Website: crate-barrel
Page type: billing-address
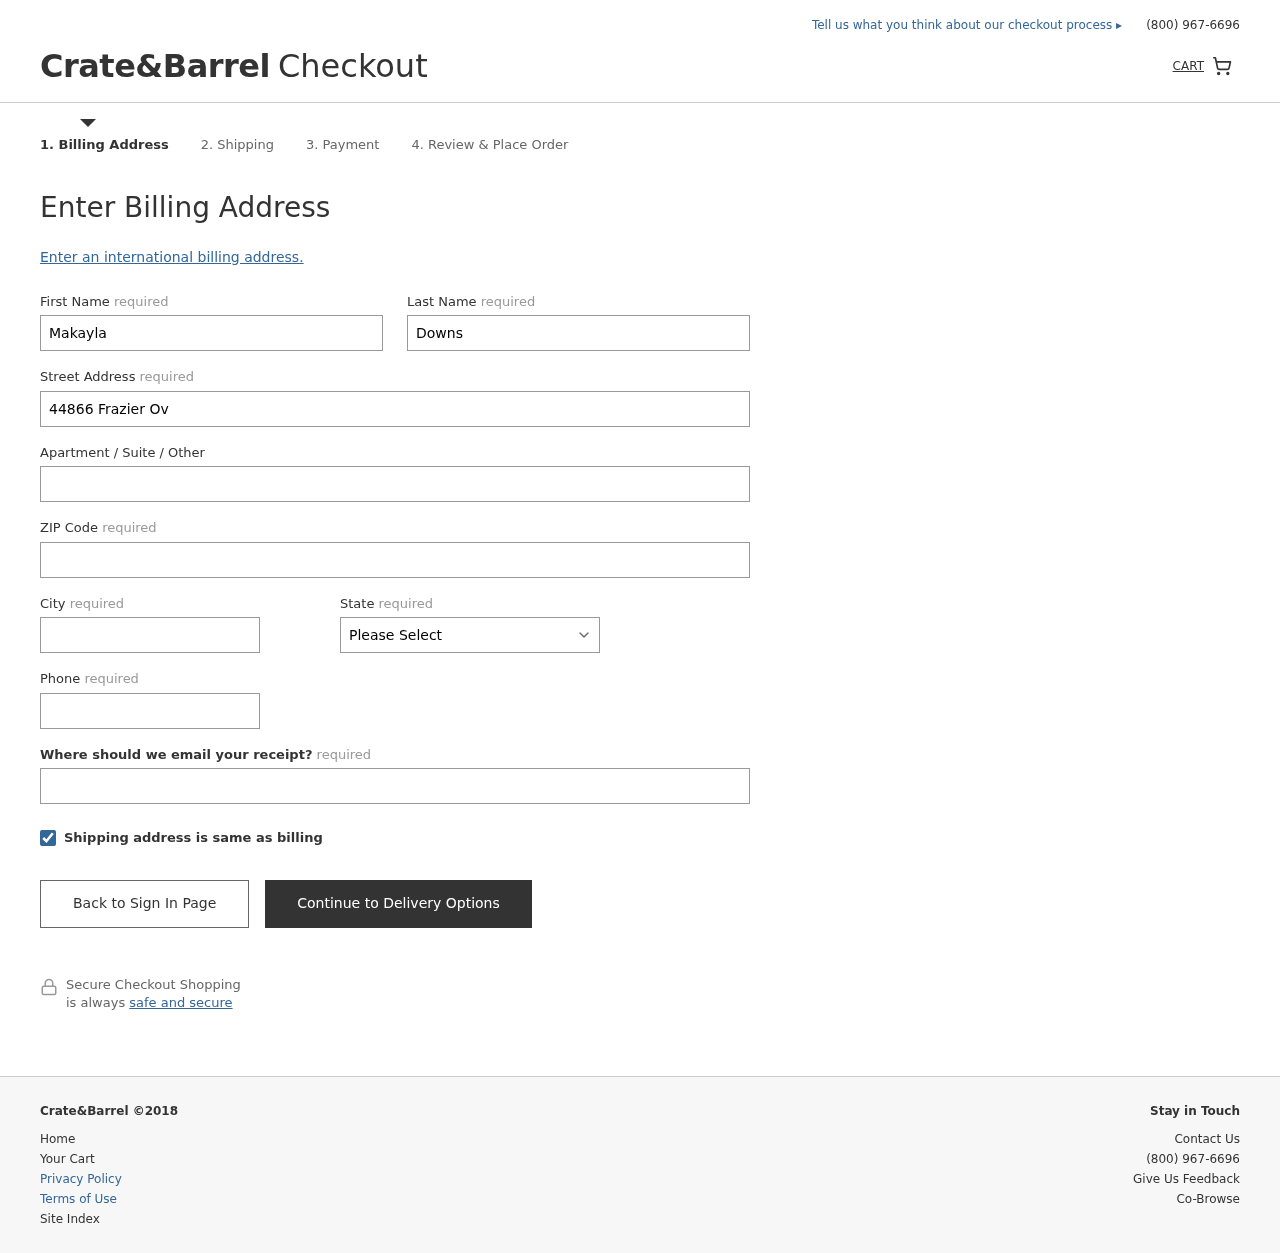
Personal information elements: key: PII_STATE
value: South Carolina
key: PII_FIRSTNAME
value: Makayla
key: PII_LASTNAME
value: Downs
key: PII_STREET
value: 44866 Frazier Oval Apt. 246
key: PII_STREET2
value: Suite 431
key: PII_POSTCODE
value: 91949
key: PII_CITY
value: Patrickhaven
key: PII_PHONE
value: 7275311196
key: PII_EMAIL
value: makayla_downs@yahoo.com